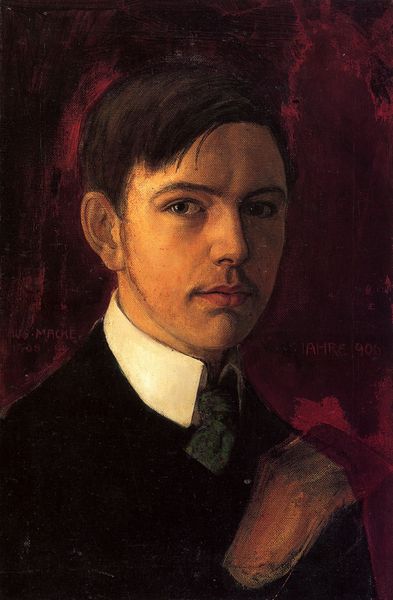
Titel: Selbstporträt
Künstler: August Macke
Standort: Münster
Institution: Westfälisches Landesmuseum für Kunst und Kulturgeschichte
Schlagwörter: dunkel, gemälde, hand, kopf, mann, schatten, weiß, grün, braun, frisur, grau, hintergrund, mund, nase, ohr, orange, profil, schwarz, stirn, blick, rot, schleife, anzug, bart, hemd, jacke, jung, augen, gesicht, kragen, mensch, bildnis, hals, hände, portrait, porträt, signatur, öl, haare, pose, augenbrauen, brustbild, en face, lippen, scheitel, schön, schrift, lila, violett, tapete, krawatte, brauen, junge, nachdenklich, ölfarben, selbstporträt, braune haare, pink, knabe, violette, faust, selbstbildnis, backenbart, macke, gesciht, kravatte, jüngling, selbstportrait, schlips, junger mann, halbprofil, junger, frisut, weißer kragen, ordentlich, prüfend, jahre, august macke, flaum, aubergine, e, 1909, jungt, bardo, bardox, 900, jake, 1708, junjunge